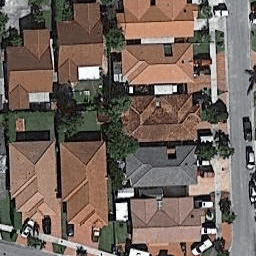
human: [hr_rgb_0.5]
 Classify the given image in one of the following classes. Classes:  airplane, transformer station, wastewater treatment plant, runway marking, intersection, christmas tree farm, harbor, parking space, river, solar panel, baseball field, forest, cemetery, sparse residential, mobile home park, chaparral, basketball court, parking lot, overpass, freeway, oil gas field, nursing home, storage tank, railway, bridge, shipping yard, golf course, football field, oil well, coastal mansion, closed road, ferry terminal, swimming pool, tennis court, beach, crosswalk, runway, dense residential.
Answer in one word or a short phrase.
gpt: dense residential